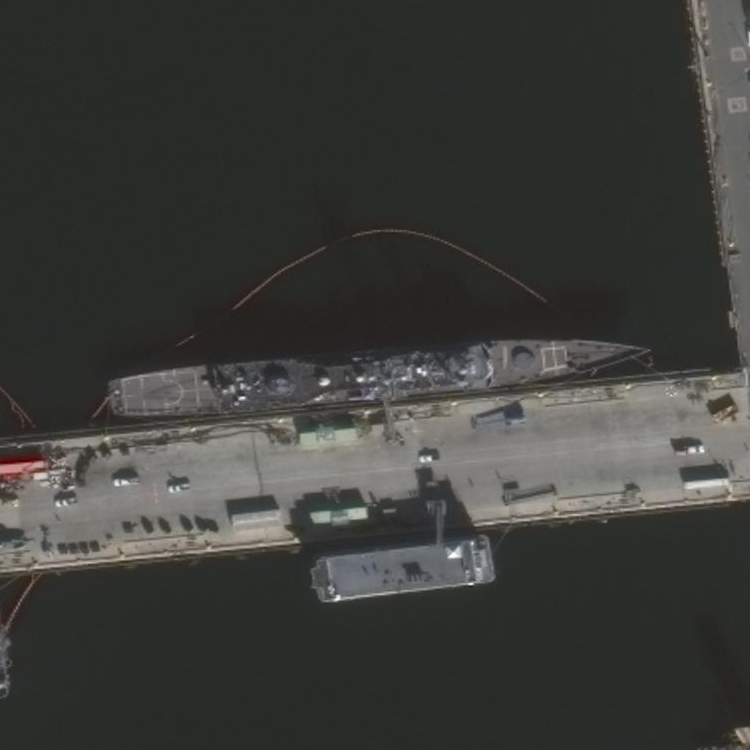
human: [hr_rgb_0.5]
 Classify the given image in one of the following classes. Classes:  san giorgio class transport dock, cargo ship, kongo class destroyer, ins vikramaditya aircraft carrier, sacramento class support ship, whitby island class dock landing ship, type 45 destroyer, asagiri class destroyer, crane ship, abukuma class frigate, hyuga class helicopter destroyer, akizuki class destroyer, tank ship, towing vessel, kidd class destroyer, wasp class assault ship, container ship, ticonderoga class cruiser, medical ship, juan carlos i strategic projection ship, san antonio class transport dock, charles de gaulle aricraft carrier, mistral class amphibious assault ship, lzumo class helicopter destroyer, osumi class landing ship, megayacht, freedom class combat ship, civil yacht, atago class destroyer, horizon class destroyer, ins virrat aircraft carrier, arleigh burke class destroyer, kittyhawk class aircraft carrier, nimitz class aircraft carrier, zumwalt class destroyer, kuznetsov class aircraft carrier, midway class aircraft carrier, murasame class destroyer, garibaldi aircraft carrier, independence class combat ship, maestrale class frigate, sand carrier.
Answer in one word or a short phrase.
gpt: Ticonderoga class cruiser